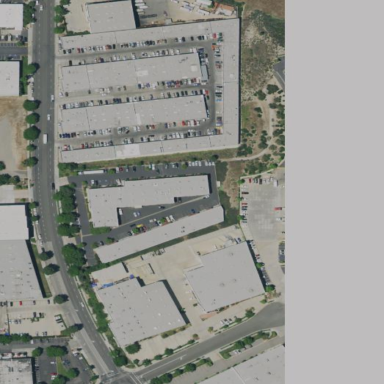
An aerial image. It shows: Warehouse.